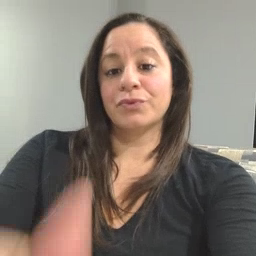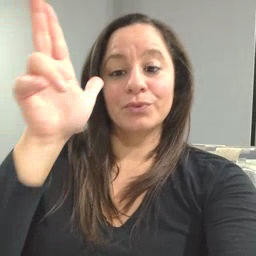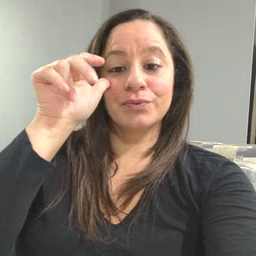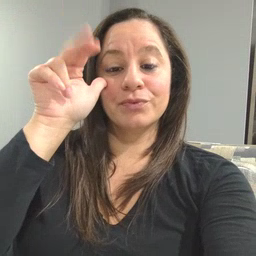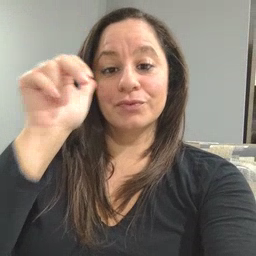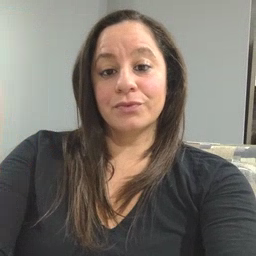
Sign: horse